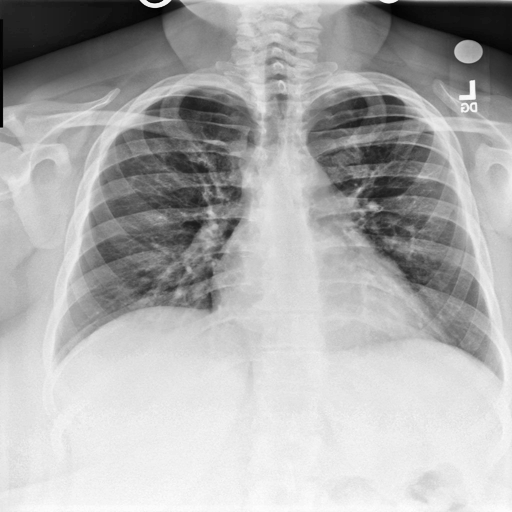
Finding: NORMAL